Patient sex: F
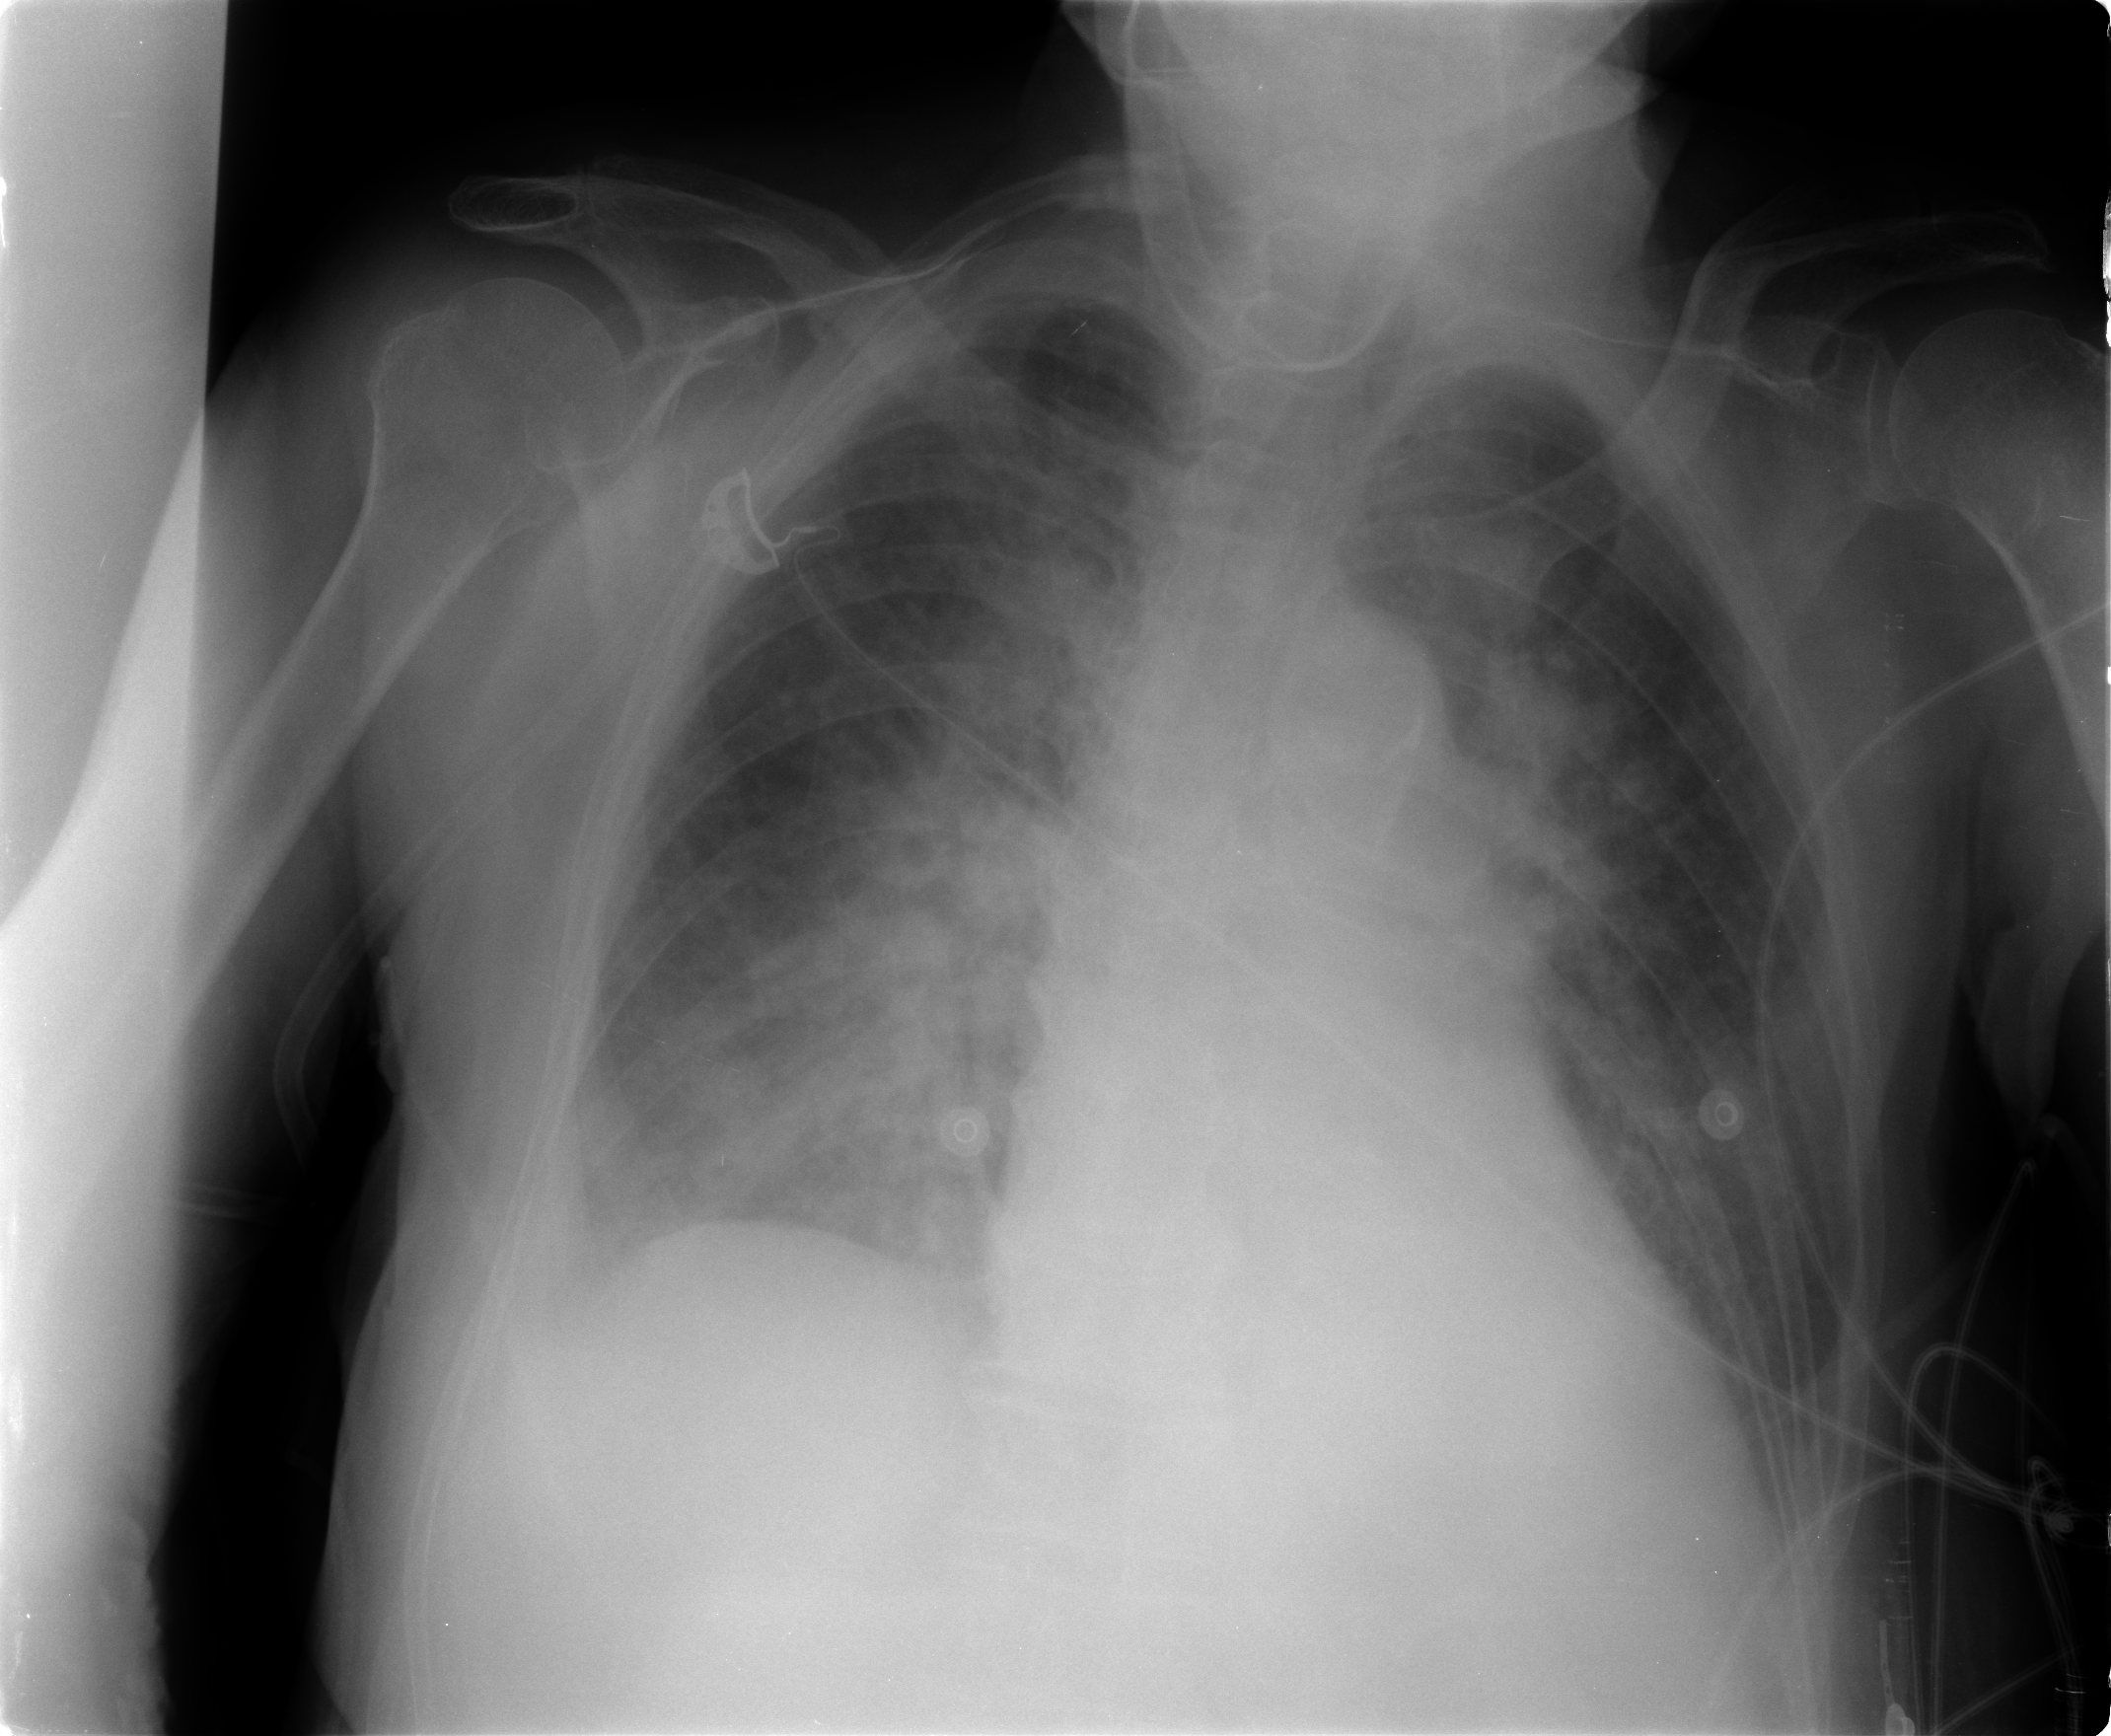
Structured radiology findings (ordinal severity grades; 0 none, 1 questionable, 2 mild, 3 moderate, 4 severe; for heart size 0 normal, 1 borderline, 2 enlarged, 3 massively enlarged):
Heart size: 2
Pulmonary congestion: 3
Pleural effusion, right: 1
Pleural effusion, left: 1
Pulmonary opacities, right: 2
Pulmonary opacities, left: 2
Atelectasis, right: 2
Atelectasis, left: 2